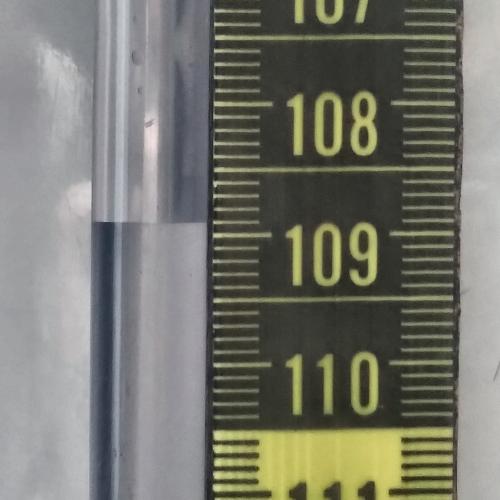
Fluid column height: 108.9 cm